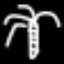
Label: palm tree